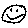
Label: smiley face